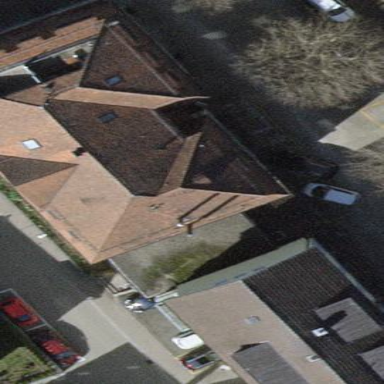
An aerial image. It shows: Building with green mansard roof.